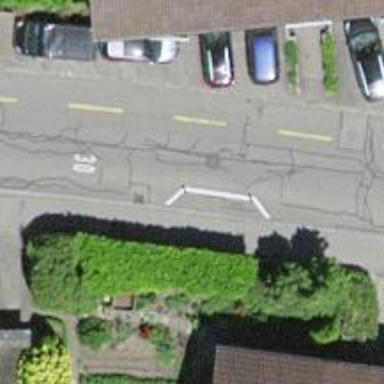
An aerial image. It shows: Traffic calming feature called choker.